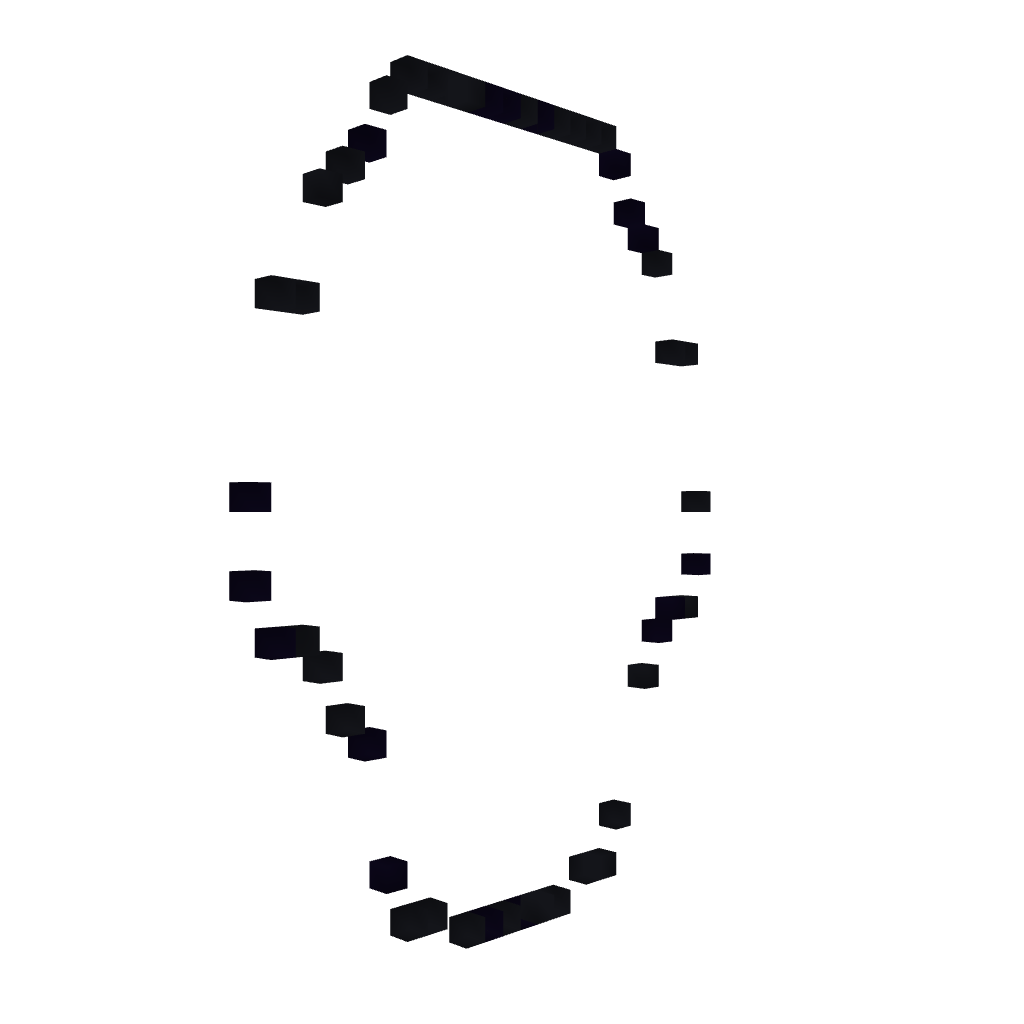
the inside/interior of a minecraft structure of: Skull pixel art